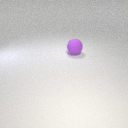
large purple rubber sphere